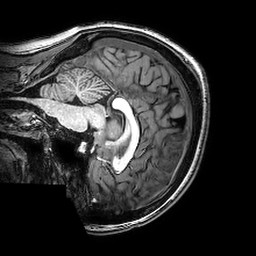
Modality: T1w
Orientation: sagittal
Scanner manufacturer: philips
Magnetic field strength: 3 T
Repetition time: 0.008203 s
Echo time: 0.00375 s